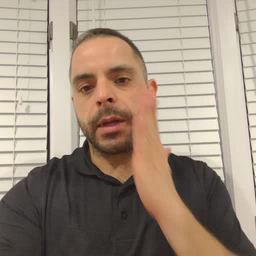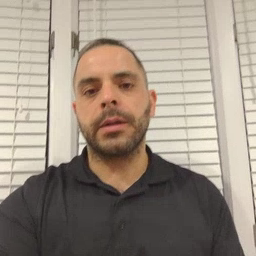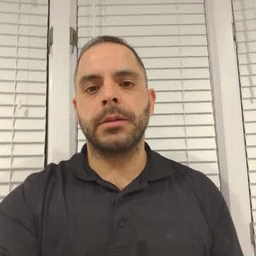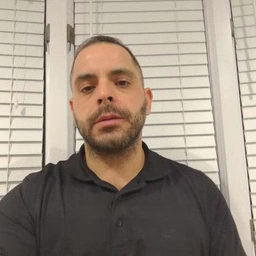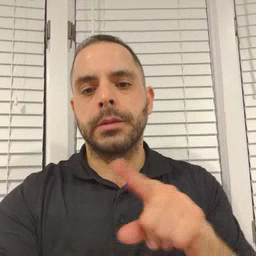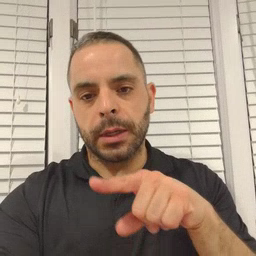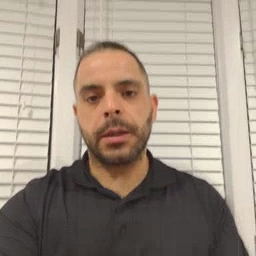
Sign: time